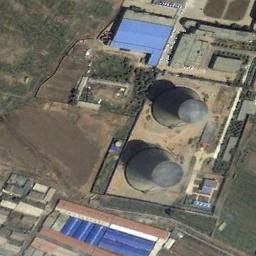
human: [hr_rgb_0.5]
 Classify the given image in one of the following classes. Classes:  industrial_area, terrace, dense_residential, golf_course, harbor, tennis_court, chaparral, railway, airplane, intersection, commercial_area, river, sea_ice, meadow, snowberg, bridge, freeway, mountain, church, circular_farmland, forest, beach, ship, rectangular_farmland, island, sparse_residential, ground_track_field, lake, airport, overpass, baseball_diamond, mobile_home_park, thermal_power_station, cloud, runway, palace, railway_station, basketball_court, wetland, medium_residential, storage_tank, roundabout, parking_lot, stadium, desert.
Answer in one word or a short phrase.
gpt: thermal_power_station